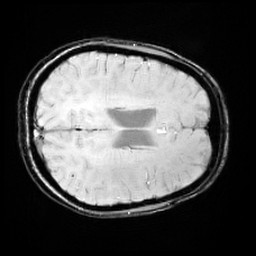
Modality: SWI
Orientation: axial
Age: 12
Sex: female
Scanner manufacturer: siemens
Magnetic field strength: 3 T
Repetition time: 0.027 s
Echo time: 0.02 s